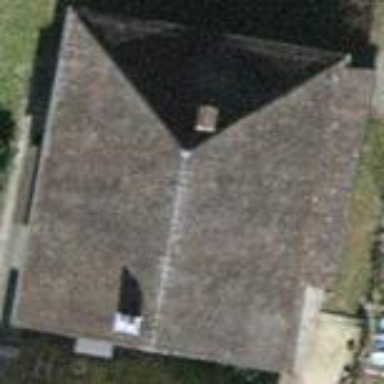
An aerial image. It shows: White farm building with side-hipped roof made of roof tiles in rosy brown color.